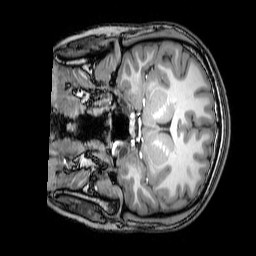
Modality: T1w
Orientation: coronal
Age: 24
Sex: female